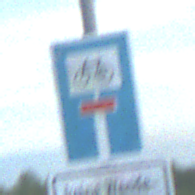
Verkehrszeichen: SackgasseRadverkehrDurchlaessig
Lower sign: HinweisGeaenderteVorfahrtVerkehrsfuehrungVerkehrsregelung3
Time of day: SunriseSunset
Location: Outdoor (Beach)
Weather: PartlyCloudy
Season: NotSpecified
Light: Natural